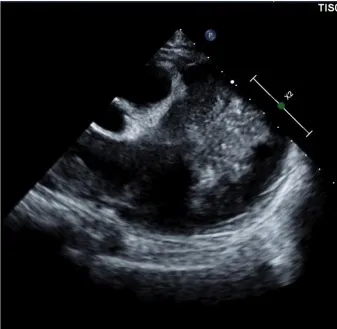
Imaging findings. Echocardiography. Showed a mass on the lateral side of the left ventricle.
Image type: radiology (ultrasound)